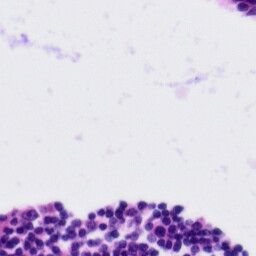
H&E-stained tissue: Tonsil